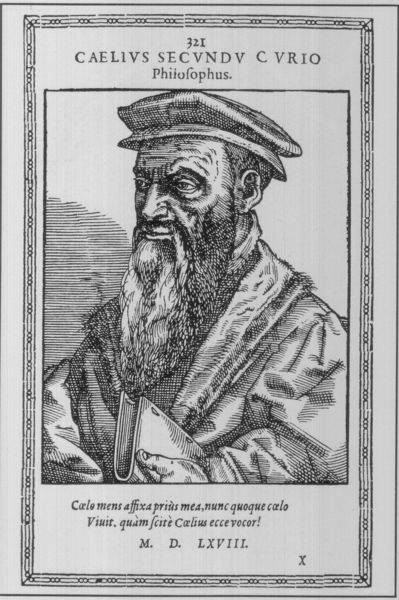
Titel: Bildnis des Celio Secundo Curione
Künstler: Tobias Stimmer
Institution: (Seriendruck)
Schlagwörter: hand, kopf, mann, rubens, schatten, weiß, daumen, grau, hintergrund, hut, licht, mund, nase, ohr, profil, schwarz, stirn, zeichnung, blick, alt, bart, kappe, mütze, augen, falten, gesicht, kragen, mensch, pelz, rahmen, sockel, vollbart, ärmel, bild, bildnis, herr, portrait, porträt, gewand, mantel, lippen, renaissance, holzschnitt, schrift, wangen, grafik, graphik, siebdruck, rand, inschrift, brauen, finster, faltig, faltenwurf, krempe, beruf, philosoph, buch, druck, druckgrafik, schraffur, schraffuren, holzstich, stich, titel, seite, schwarzweiß, text, überschrift, buchdeckel, buchseite, buchtitel, halbprofil, zahl, gelehrter, zeilen, kupferstich, gebildet, schwaz, latein, lateinisch, stick, bildung, altmodisch, idiot, bollbart, 1558, melanchtron, caelisus secundu curio